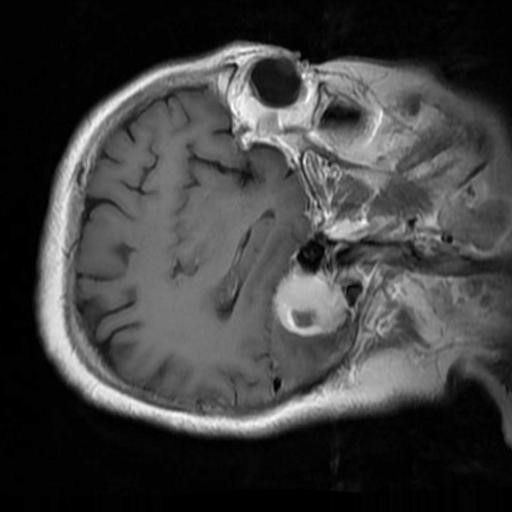
Label: brain_menin